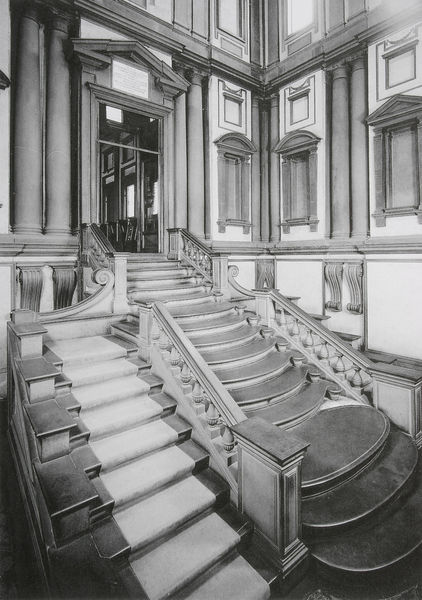
Titel: Treppe
Künstler: Michelangelo Buonarroti
Standort: Florenz
Institution: Biblioteca Laurenziana
Schlagwörter: weiß, dreieck, ausschnitt, fenster, glas, grau, holz, marmor, mitte, pfeiler, raum, schmuck, schwarz, säule, säulen, tür, zimmer, gebäude, haus, schloss, teppich, wand, architektur, rahmen, sockel, stein, innenraum, spiegel, brüstung, kirche, drei, innen, klassizismus, theater, renaissance, italien, giebel, mauer, loge, pilaster, treppe, treppen, detail, aufgang, geländer, läufer, stufe, stufen, plinthe, podest, tor, foto, fotografie, photographie, wände, eingang, nische, schild, treppenstufen, burg, archtektur, fensterrahmen, palast, balustrade, schwarz-weiß, kapitelle, photo, fries, quadrate, dreiecksgiebel, portal, sims, doppelsäulen, gesims, voluten, mauern, manierismus, treppenhaus, florenz, freitreppe, treppengeländer, treppenstufe, tempel, bibliothek, konsolen, basis, dorisch, absatz, korinthisch, dusche, schutz, bauwerk, tympanon, nischen, ädikula, michelangelo, plinthen, basen, treppenaufgang, baukunst, wans, trepenhaus, phot, fotot, treppenhasu, scheinfenster, monchrom, segmentbogengiebel, kolossalsäulen, biblioteca laurenzia, biblioteca laurenziana, laurentiana, zeitenwende, bibilotheka laurenziana, michelngelo, #konsolen, säuilen, stufen#, itelien